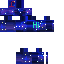
A female human skin with dark skin, wearing brown long hair dressed in a blue hoodie and black pants, featuring a closed mouth.